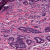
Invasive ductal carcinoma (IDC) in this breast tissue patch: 0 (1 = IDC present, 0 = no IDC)